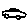
Label: car